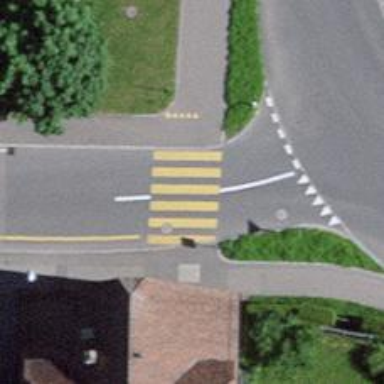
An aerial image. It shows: Zebra crossing on the road.